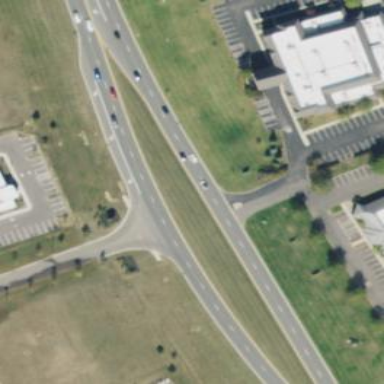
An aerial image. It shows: Raised kerb.